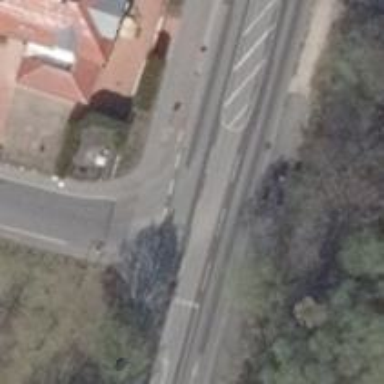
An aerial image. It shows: Unmarked crossing on the road.